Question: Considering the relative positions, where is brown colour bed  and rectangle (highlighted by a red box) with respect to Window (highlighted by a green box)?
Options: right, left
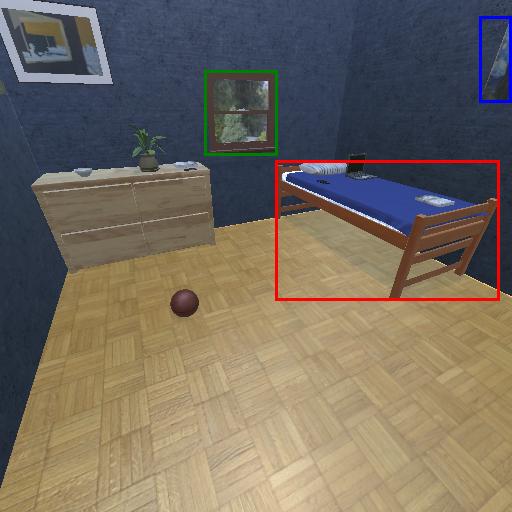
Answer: right